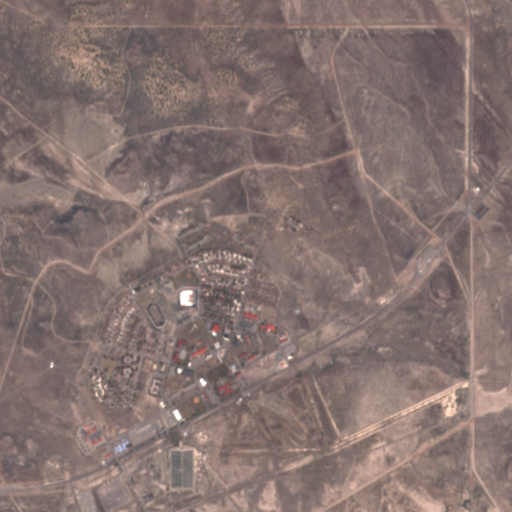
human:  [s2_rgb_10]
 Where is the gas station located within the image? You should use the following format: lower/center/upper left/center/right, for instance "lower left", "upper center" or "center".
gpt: The gas station is located in the lower center of the image.
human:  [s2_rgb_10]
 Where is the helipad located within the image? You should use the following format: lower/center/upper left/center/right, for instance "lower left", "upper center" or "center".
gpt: The helipad is located in the center of the image.
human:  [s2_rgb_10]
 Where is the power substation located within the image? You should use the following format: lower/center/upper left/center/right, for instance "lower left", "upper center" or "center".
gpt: The power substation is located in the lower center of the image.
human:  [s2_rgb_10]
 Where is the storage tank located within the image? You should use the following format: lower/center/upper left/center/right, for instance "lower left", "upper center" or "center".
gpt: The storage tank is located in the lower left of the image.
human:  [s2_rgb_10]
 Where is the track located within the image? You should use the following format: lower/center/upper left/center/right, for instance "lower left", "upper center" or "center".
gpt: The track is located in the center left of the image.
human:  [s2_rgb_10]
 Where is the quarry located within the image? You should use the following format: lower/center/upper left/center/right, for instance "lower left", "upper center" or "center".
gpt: There is no quarry in the image.